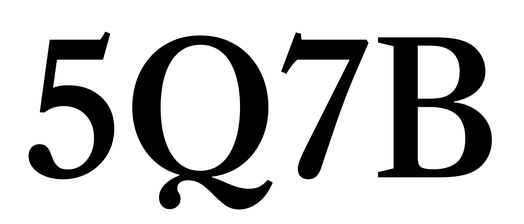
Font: LibreCaslonText_Medium